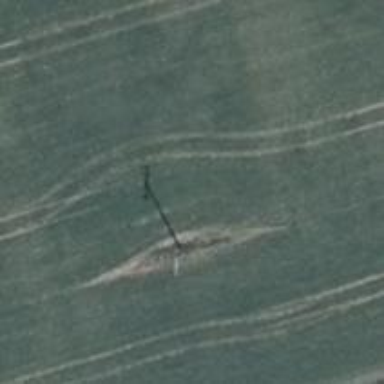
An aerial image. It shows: Power pole.